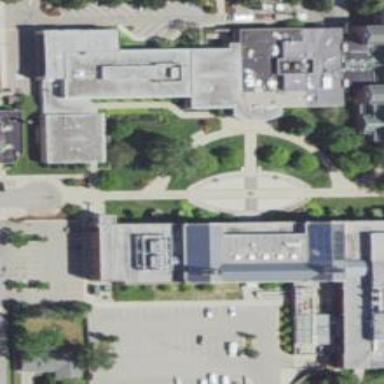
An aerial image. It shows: College building.